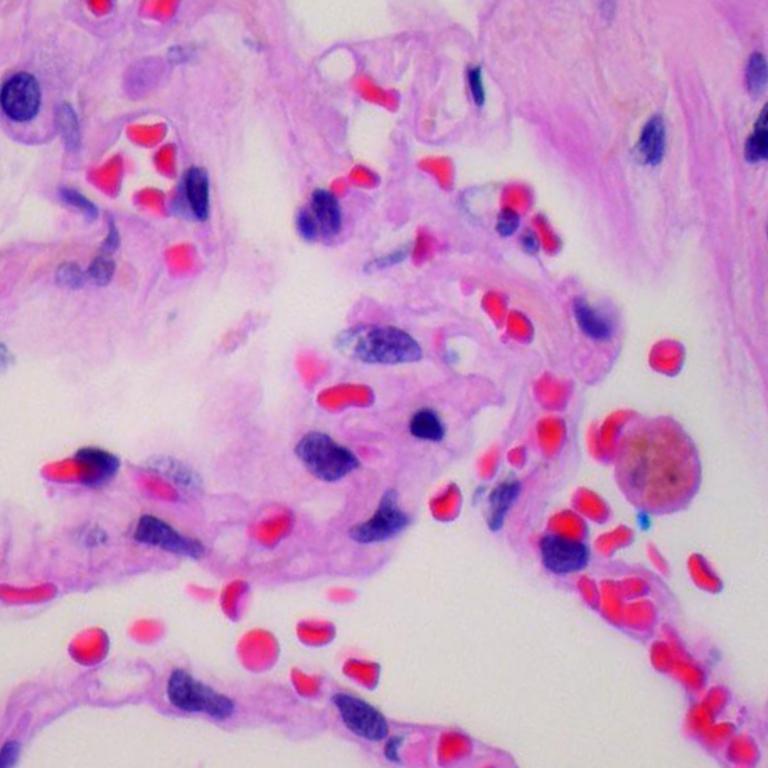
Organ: lung
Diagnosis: benign